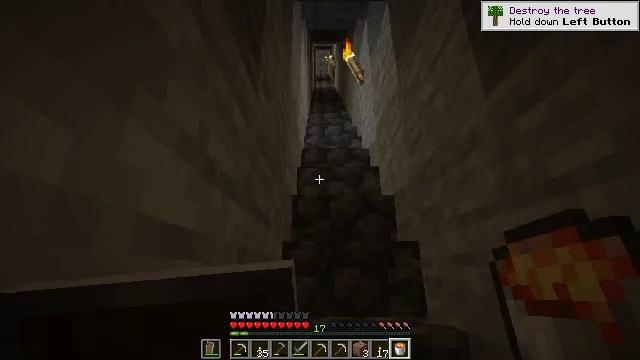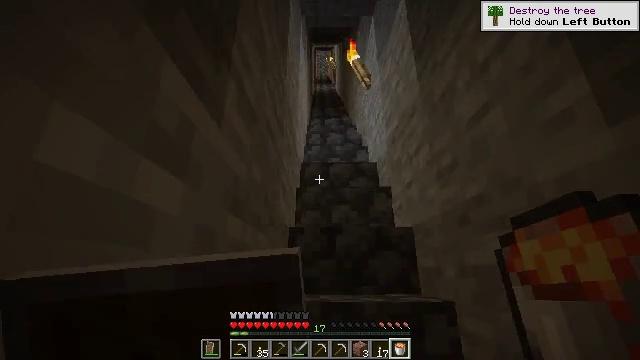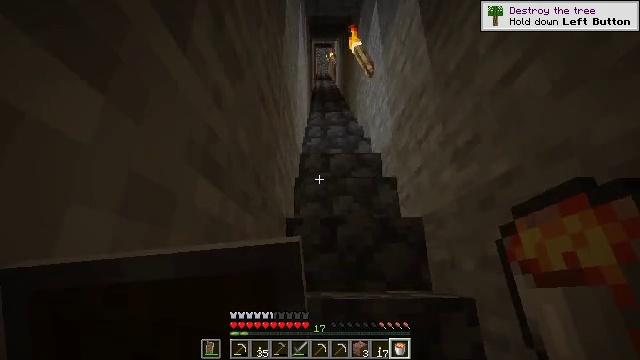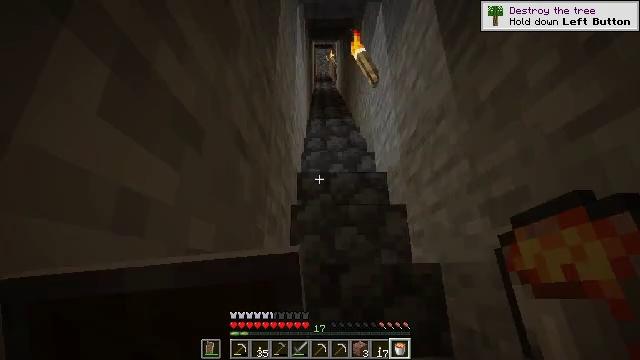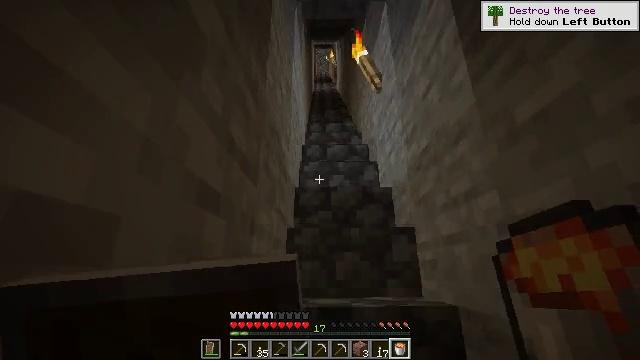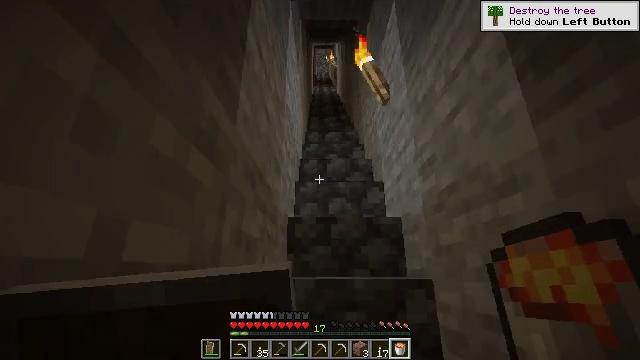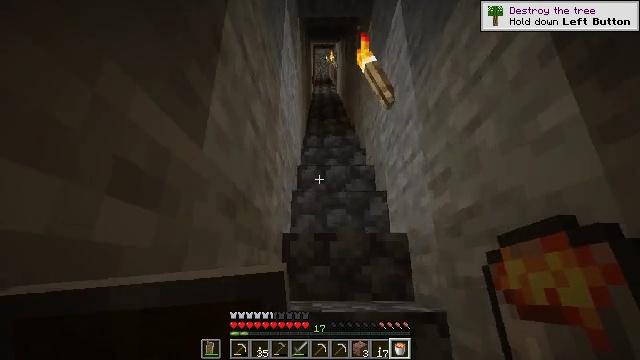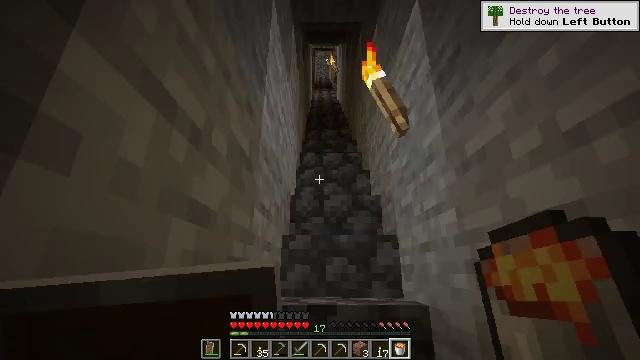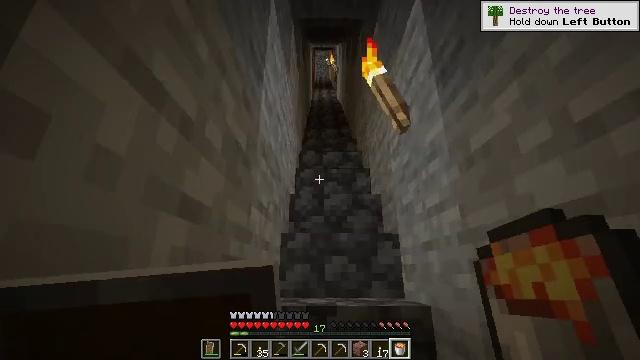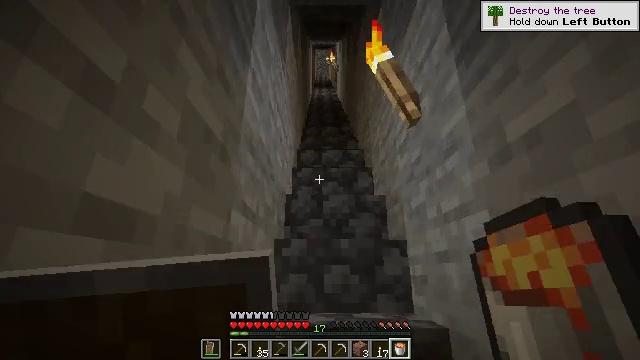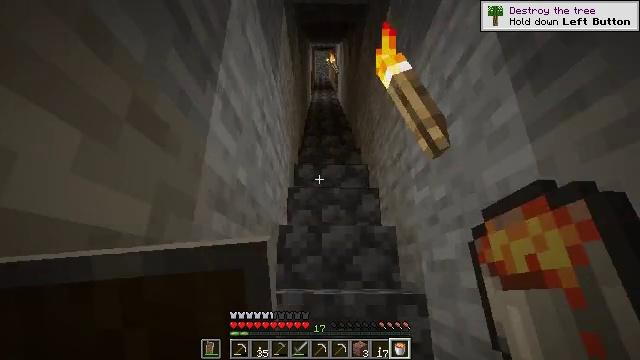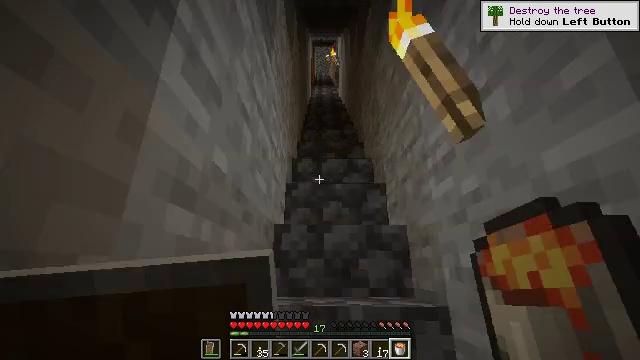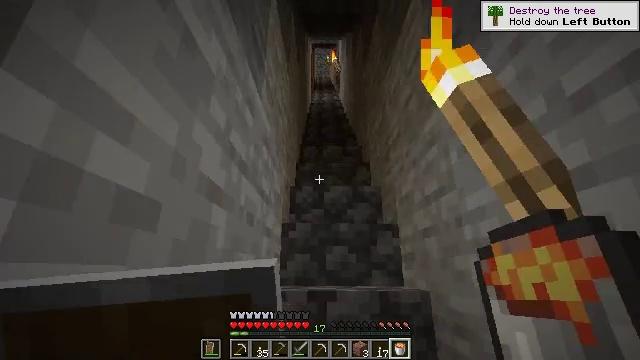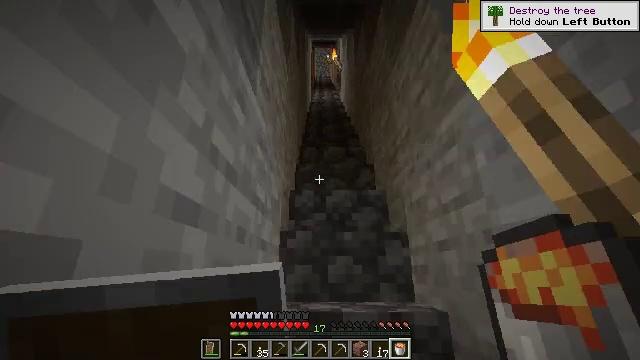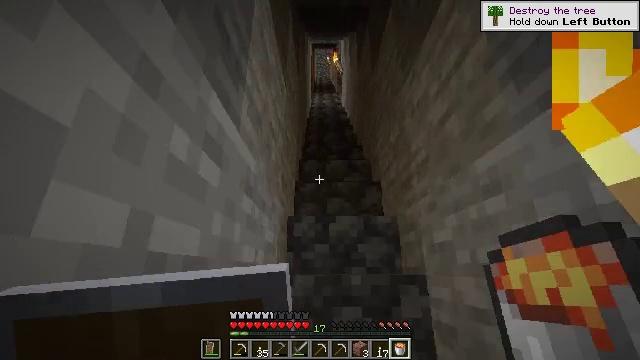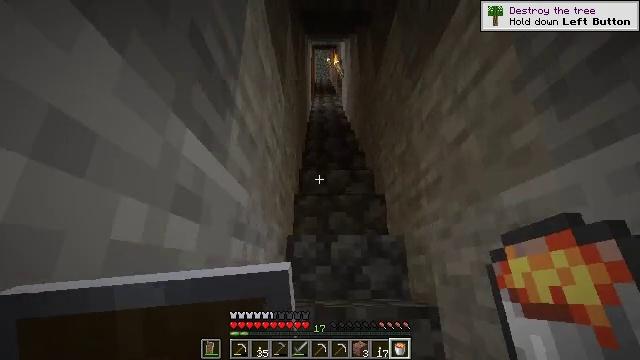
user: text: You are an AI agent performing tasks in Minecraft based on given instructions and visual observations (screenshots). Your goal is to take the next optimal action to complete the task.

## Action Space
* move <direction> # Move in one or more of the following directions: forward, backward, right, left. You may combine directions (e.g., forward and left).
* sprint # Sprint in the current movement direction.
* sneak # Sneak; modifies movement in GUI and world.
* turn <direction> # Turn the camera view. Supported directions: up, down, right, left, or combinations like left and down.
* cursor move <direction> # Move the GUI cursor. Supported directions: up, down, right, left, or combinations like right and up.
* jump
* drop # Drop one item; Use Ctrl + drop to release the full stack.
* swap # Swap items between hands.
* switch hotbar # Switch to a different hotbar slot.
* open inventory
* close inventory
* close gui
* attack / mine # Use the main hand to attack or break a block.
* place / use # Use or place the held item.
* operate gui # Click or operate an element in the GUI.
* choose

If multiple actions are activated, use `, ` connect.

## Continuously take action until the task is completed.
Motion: motion action
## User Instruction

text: craft item air
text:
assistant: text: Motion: move forward
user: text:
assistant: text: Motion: move forward
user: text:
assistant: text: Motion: move forward
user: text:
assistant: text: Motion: move forward
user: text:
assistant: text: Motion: move forward
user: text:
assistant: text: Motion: move forward
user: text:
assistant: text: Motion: move forward
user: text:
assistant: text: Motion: move forward
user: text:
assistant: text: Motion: move forward
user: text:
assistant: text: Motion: move forward
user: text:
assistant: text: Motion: move forward
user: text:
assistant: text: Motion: move forward
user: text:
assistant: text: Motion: move forward
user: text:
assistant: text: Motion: move forward
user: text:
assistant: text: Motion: move forward
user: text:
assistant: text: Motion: move forward
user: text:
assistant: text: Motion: move forward
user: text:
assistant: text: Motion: move forward
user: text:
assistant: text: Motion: move forward
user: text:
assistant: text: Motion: move forward
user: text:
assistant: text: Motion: move forward
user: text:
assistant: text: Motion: move forward
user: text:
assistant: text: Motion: move forward
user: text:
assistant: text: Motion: move forward
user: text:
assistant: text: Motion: move forward
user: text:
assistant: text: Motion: move forward
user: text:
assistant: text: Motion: move forward
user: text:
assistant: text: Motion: move forward
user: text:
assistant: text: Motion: move forward
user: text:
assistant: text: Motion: move forward